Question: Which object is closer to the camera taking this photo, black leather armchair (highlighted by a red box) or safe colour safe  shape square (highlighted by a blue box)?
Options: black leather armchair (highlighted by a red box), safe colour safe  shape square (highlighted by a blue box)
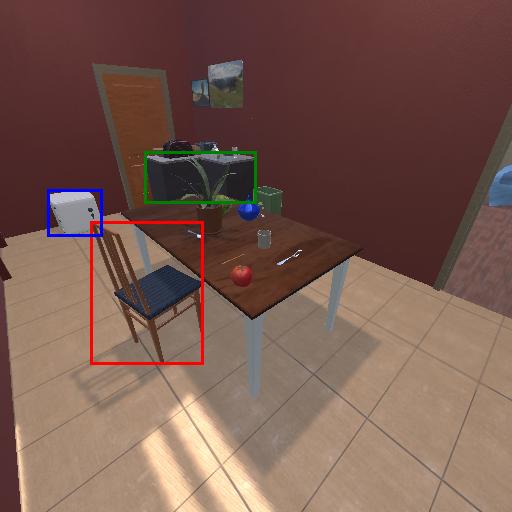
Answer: black leather armchair (highlighted by a red box)